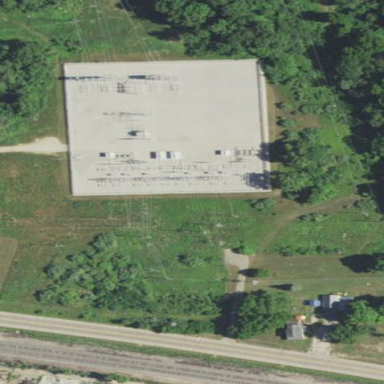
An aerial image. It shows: Power substation with transmission level designation. It is enclosed by fence.